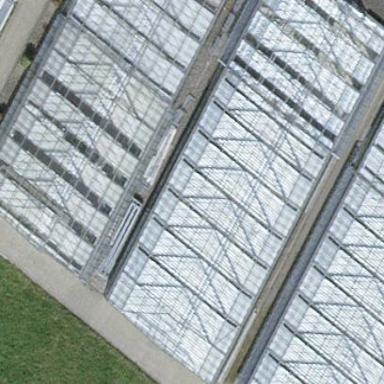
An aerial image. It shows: Glasshouse.